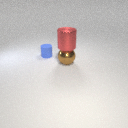
large brown metal sphere in front of small blue rubber cylinder